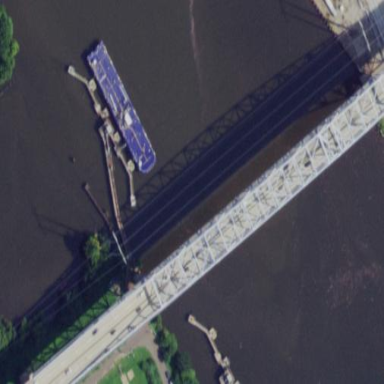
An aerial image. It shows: Man-made bridge.